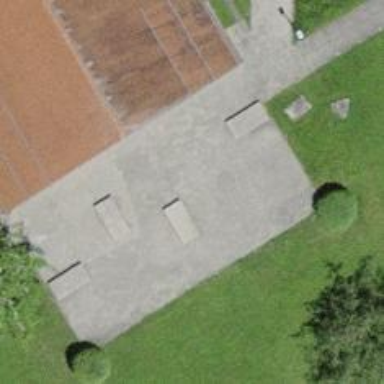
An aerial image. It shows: Concrete bench.